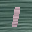
Label: 1